Interaction volume radius: 10 \u00c5
Interaction volume height: 15 \u00c5
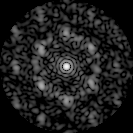
Disorder parameter: 0.615